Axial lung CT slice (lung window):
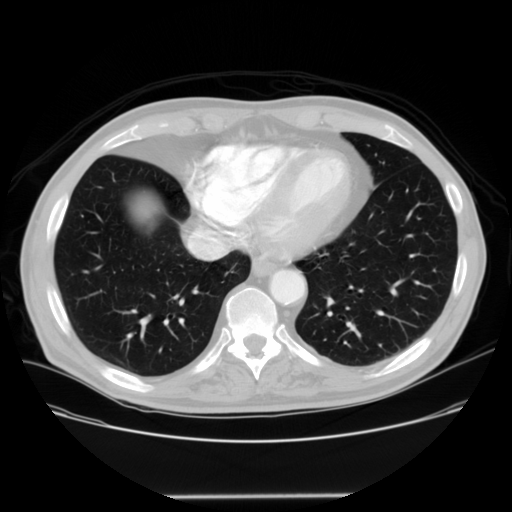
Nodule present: no